Question: Environment: EE7/JPA 2.1 (Glassfish 4/EclipseLink 2.5)
given the following database tables:
'''
+-------------+
| Foo |
+=============+
| id |
| ... |
+-------------+
+-------------+
| Bar |
+=============+
| id |
| ... |
+-------------+
+-------------+
| Baz |
+=============+
| id |
| ... |
+-------------+
+-------------+
| Parameter |
+=============+
| id_generic |
| type |
| ... |
+-------------+
'type' specifies the concrete table with 'id_generic' being the PrimaryKey of it.
'''
What is the proper way, to map a structure like this in JPA/EclipseLink?
one possible solution may be using an artificial inheritance hierarchy like
'''
@...
@Inheritance(strategy=SINGLE_TABLE)
@DiscriminatorColumn(name="type"...)
public abstract class Parameter {...}
@...
@DiscriminatorValue("FOO")
public class FooParameter {...}
@...
@DiscriminatorValue("BAR")
public class BarParameter {...}
@...
@DiscriminatorValue("BAZ")
public class BazParameter {...}
'''
but this seems rather "ugly" to me, because the different subclasses do not differ in any way.
i know, there are other, implementation-specific solutions like using a constant value inside the @JoinColum like
'''
@JoinColumns({
@JoinColumn(name="Foo.ID" referencedColumnName="id_generic"),
@JoinColumn(name="type" referencedColumnName="'FOO'") //FOO as constant value
});
private...
'''
or the @Where Annotation in Hibernate. But what would be the solution in EclipseLink?
UPDATE:
DataModel Picture for clarification

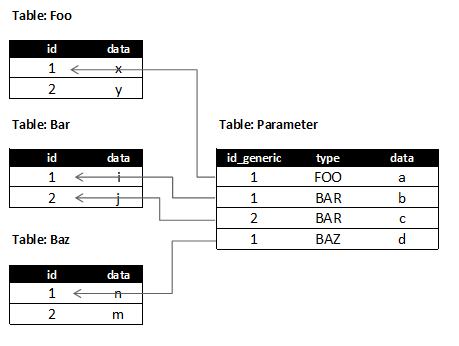
Answer: You may consider using a @VariableOneToOne mapping in EclipseLink,
<URL>
or using an Expression in your mapping's selection criteria,
<URL>